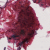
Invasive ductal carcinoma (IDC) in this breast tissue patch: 0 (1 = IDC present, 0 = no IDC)